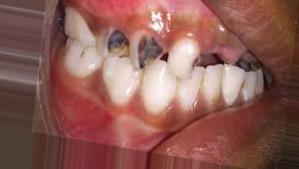
Condition: Caries